Question: What is the value of the measurement in the image?
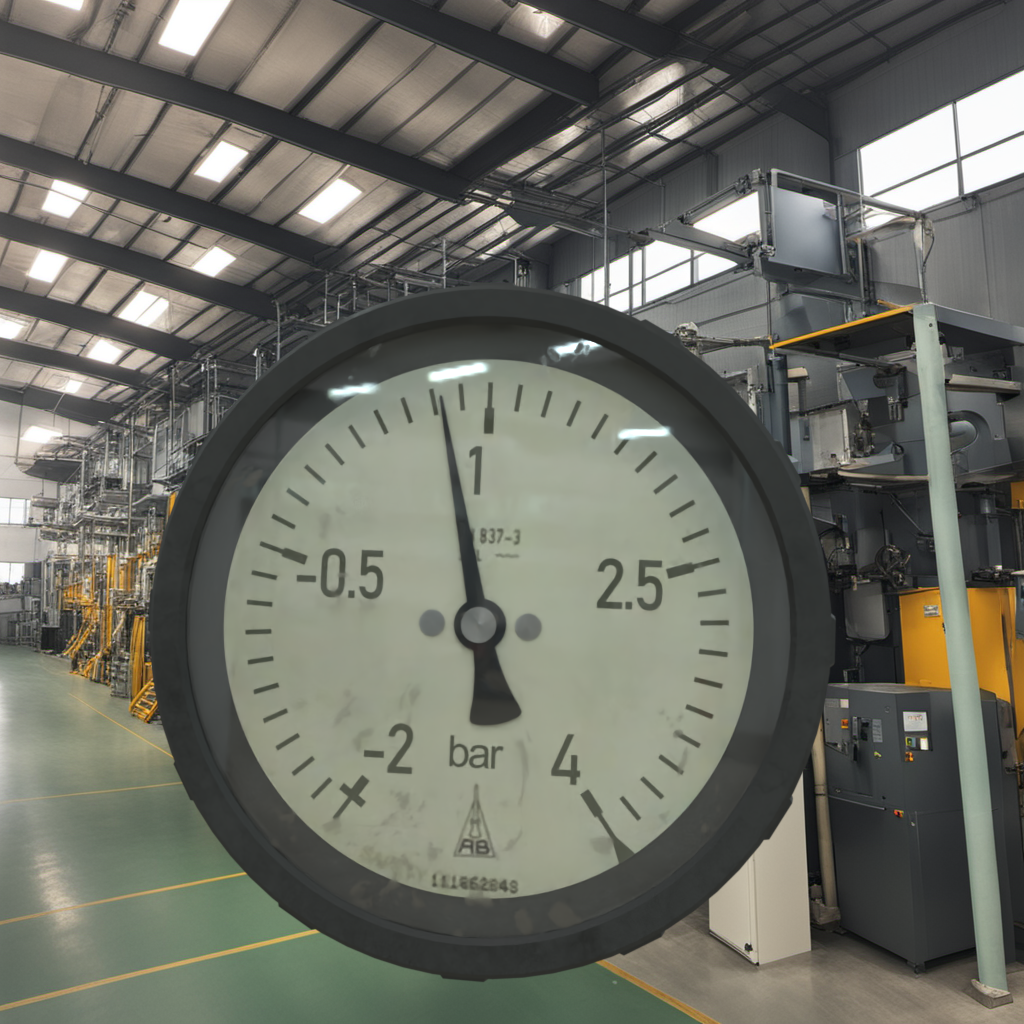
Answer: The result is 0.74
Question: What is the reading range of the measurement in the image?
Answer: The range is from -2 to 4
Question: What is the minimum and maximum reading range of the measurement in the image?
Answer: The minimum value is -2 and the maximum value is 4